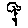
Label: flower